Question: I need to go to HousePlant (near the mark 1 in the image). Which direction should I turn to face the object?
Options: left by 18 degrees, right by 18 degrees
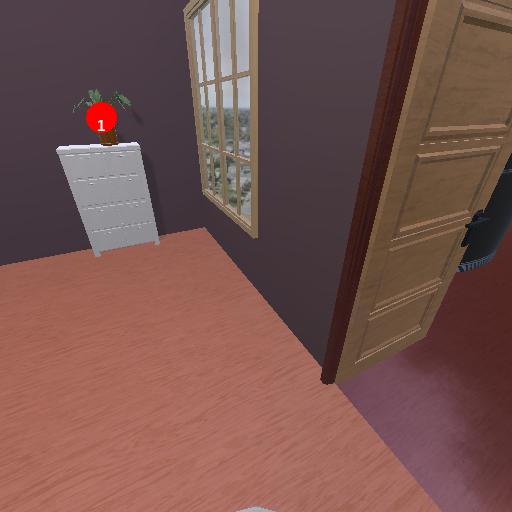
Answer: left by 18 degrees